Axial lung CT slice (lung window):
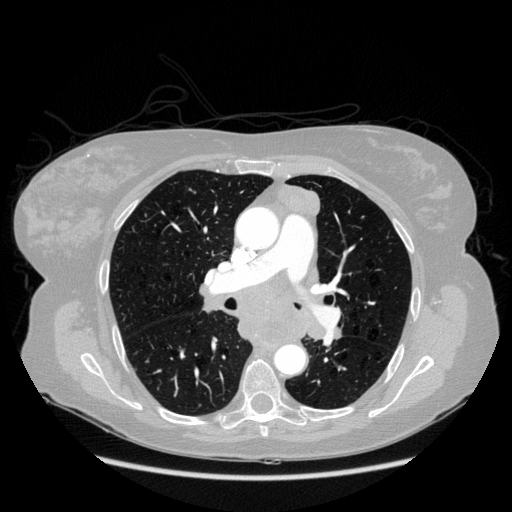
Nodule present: no